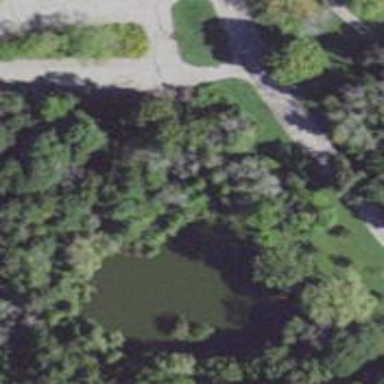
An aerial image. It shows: Pond surrounded by natural water.